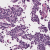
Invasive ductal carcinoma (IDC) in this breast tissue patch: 0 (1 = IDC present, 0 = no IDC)